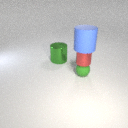
large blue rubber cylinder above small green rubber sphere